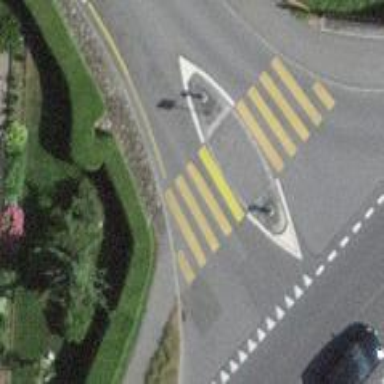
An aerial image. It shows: Kerb barrier.